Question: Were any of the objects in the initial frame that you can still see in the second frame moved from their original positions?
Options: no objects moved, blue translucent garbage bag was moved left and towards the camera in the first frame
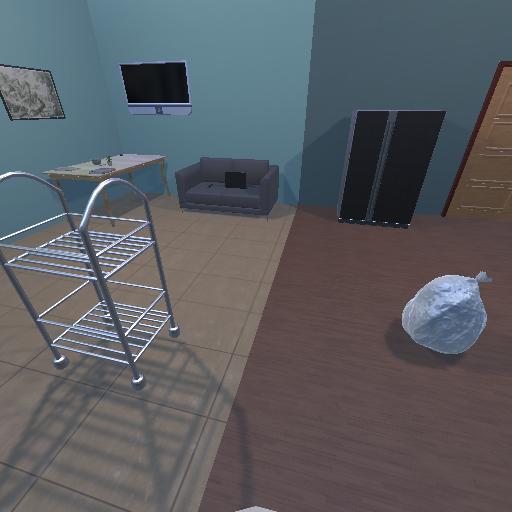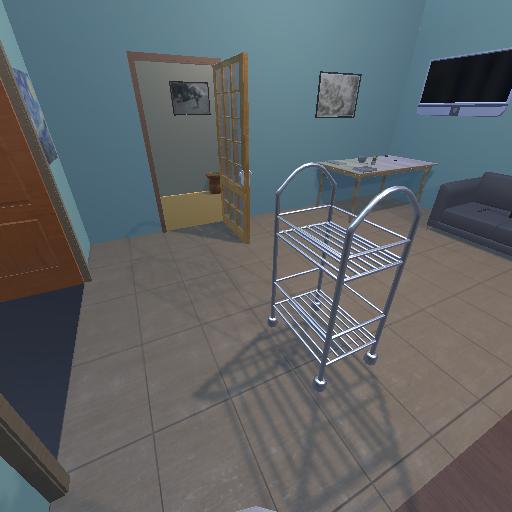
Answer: no objects moved